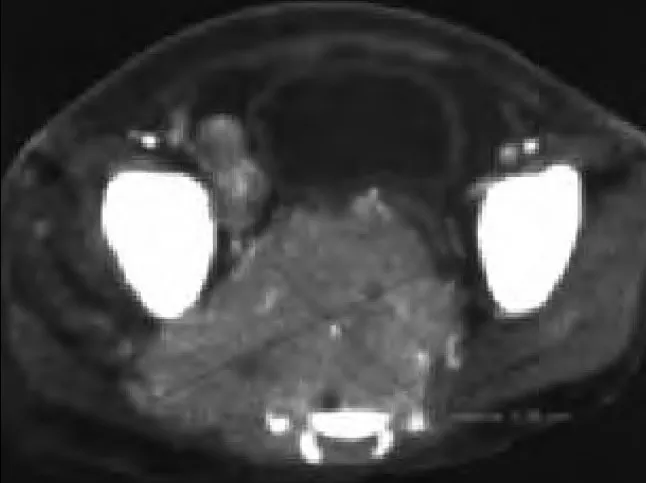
Patient 3: Computerized tomography (CT) of the abdomen and pelvis. Contrast-enhanced axial CT image through the lower pelvis. Heterogeneously enhancing soft tissue mass destroying the sacrum. It displaces the urinary bladder anteriorly and also extends into the right side. Another large lymphnode mass is also noted adjacent to the iliac vessels.
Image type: radiology (ct)